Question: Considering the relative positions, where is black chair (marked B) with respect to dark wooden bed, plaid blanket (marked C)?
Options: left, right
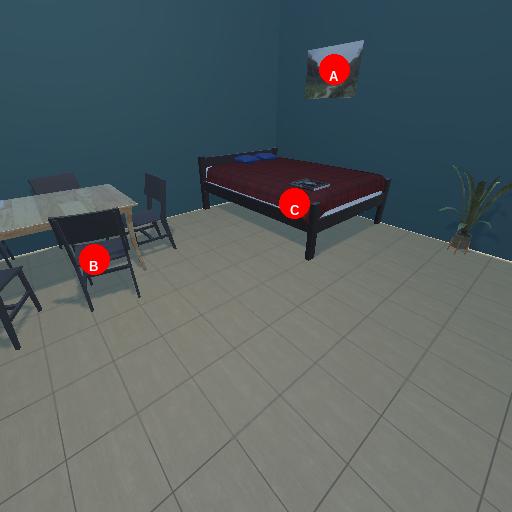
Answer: left